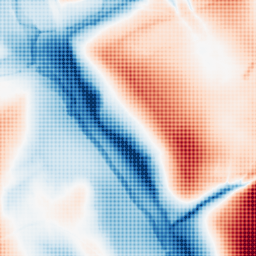
Category: classical
Decomposition family: gaussian_anisotropic
Decomposition parameters: sigma_x: 50
sigma_y: 5
Upsampling method: sinc_hamming
Upsampling parameters: scale: 4
kernel_size: 4
Upsampling scale: 4